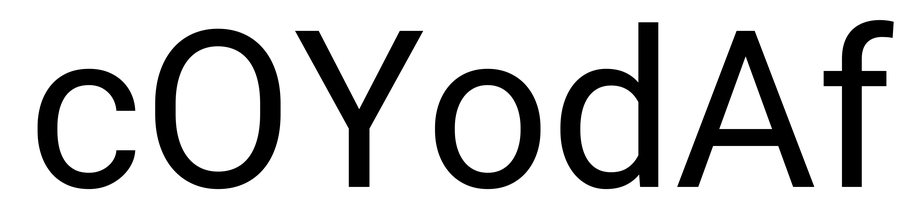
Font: Roboto_Regular